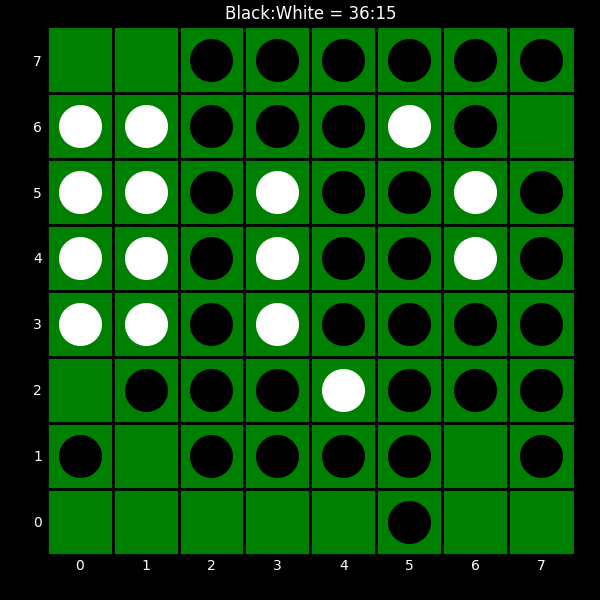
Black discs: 36
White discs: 15